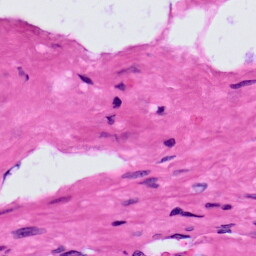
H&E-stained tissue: Prostate